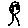
Label: tree